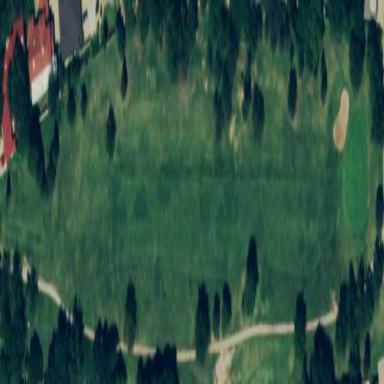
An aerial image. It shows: Rough grassy area used for golf.